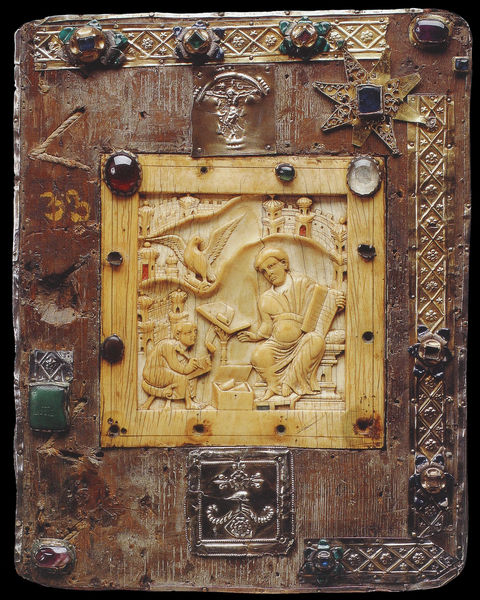
Titel: Evangelistar mit Elfenbeintafel des hl. Johannes
Institution: Halberstadt, Domschatz
Schlagwörter: vogel, stadt, holz, männer, stuhl, steine, taube, sitzend, edelsteine, holzschnitt, mauer, thron, dekoration, tafel, dekor, metall, deckel, buch, burg, stern, stich, illustration, buchdeckel, einband, rolle, mittelalter, schriftrolle, gelehrter, schreiber, siegel, rubin, elfenbein, schriftrollen, bergkristall, smaragd, heiliger geist, monche, verkstatt, rubien